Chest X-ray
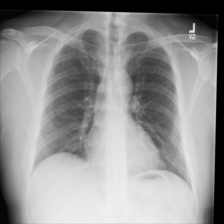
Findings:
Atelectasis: negative
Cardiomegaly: negative
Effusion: negative
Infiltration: negative
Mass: negative
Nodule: negative
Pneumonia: negative
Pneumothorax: negative
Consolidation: negative
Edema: negative
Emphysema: negative
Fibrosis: negative
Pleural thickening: negative
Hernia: negative